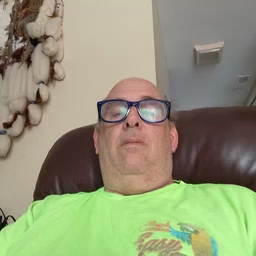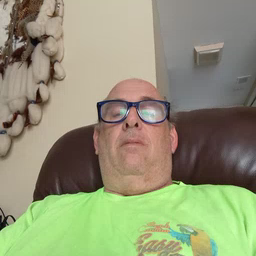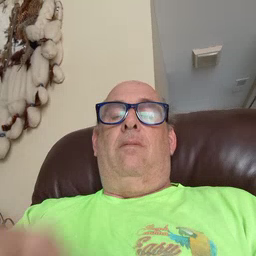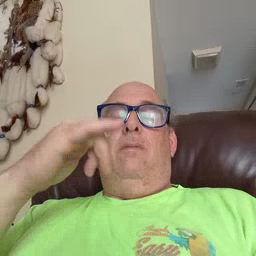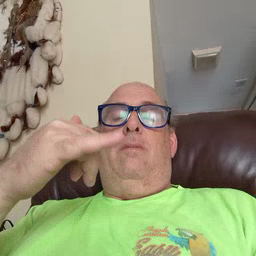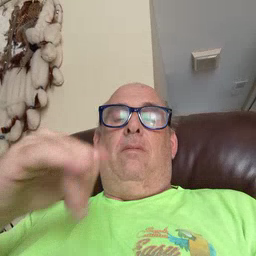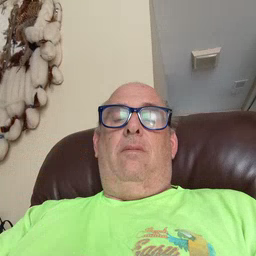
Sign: yellow